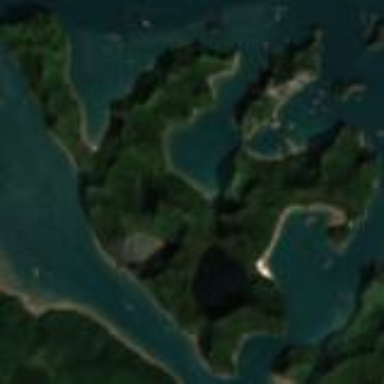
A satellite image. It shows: Island with natural coastline.